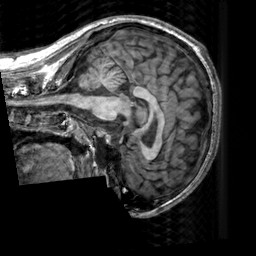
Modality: T1w
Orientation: sagittal
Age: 20
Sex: male
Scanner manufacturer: siemens
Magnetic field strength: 3 T
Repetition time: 2.3 s
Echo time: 0.00303 s